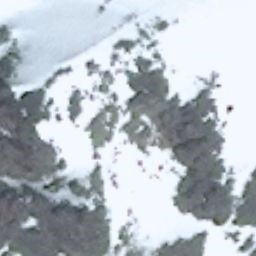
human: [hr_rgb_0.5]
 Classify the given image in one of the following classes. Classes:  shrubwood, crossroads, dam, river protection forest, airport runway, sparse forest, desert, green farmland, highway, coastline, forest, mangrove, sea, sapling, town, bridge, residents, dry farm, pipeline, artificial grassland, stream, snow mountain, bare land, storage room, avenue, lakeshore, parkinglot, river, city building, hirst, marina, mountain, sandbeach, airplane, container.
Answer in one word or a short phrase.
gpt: snow mountain